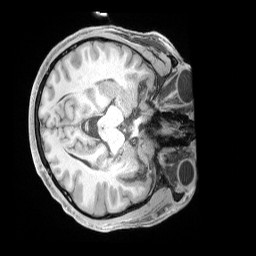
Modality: T1w
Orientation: axial
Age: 34
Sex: male
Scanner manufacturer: siemens
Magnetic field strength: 3 T
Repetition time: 2 s
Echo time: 0.00211 s